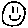
Label: smiley face